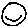
Label: smiley face